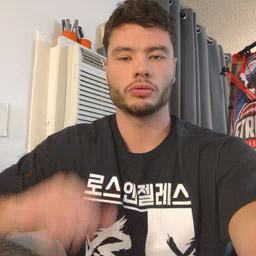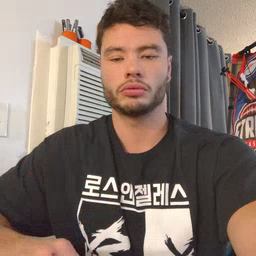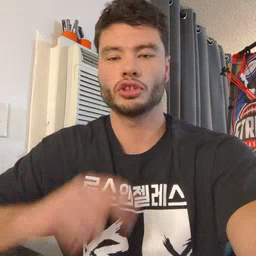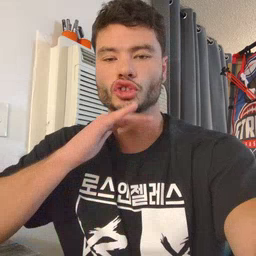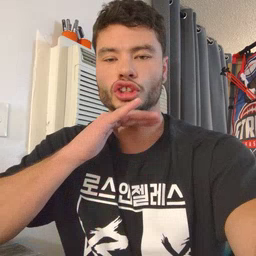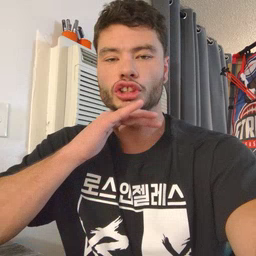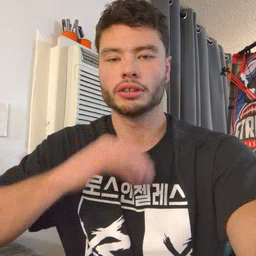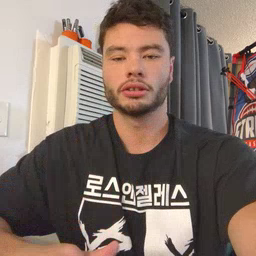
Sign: dirty